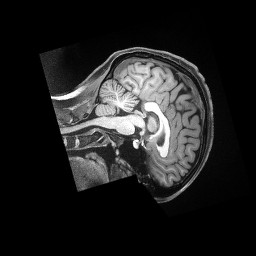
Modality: T1w
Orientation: sagittal
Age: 25
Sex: female
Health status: ill
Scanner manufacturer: siemens
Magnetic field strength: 3 T
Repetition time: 2.5 s
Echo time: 0.00181 s